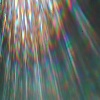
Label: sunburn